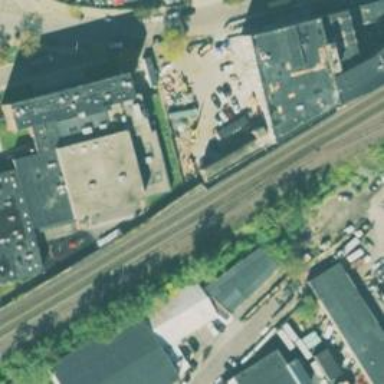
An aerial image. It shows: Railway with two tracks.